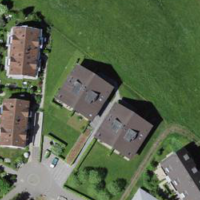
EUNIS habitat code: 55
Species observed at this site:
Fagus sylvatica